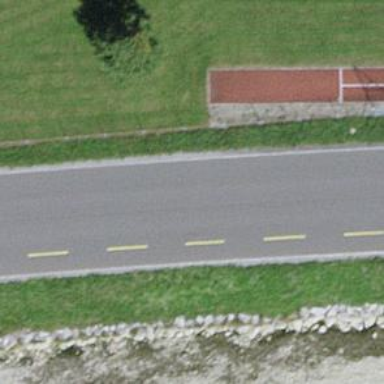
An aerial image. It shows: Asphalt road classified as primary highway.